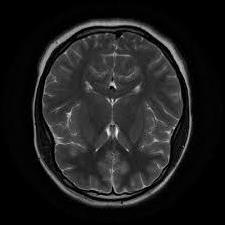
Label: notumor